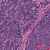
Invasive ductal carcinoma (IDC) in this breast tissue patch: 1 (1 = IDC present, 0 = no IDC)